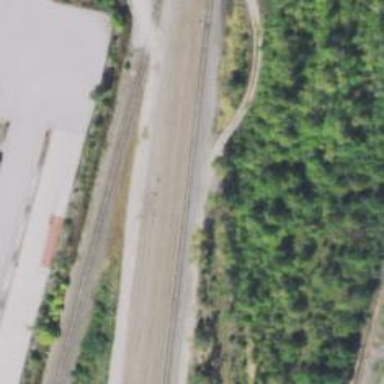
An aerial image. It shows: Abandoned railway.